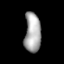
Tissue: lung
Cell type: Epithelial cells
Senescence score: 0.1818
Nuclear area (px): 633
Mean DAPI intensity: 167.798